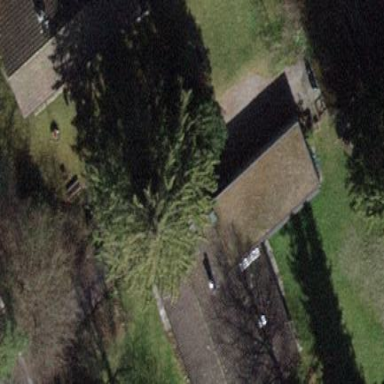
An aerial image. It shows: Detached building.